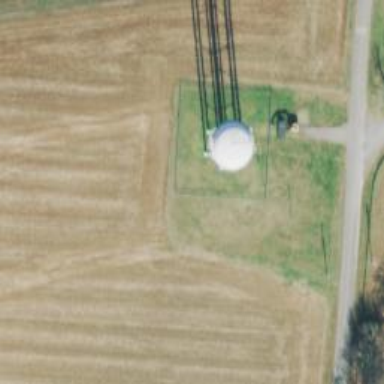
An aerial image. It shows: Water tower that is man-made.